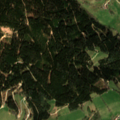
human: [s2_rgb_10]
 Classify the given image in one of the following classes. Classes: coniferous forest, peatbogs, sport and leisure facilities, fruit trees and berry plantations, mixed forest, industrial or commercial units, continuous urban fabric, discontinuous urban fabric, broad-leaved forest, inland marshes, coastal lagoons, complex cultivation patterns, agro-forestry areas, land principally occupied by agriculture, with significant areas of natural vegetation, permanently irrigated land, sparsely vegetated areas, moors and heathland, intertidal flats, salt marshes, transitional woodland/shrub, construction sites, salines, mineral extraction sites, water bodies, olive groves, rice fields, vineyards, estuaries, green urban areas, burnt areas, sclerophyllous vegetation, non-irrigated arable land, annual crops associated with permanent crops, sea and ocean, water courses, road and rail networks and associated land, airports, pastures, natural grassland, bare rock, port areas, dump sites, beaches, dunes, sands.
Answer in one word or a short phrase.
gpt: pastures, coniferous forest